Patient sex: M
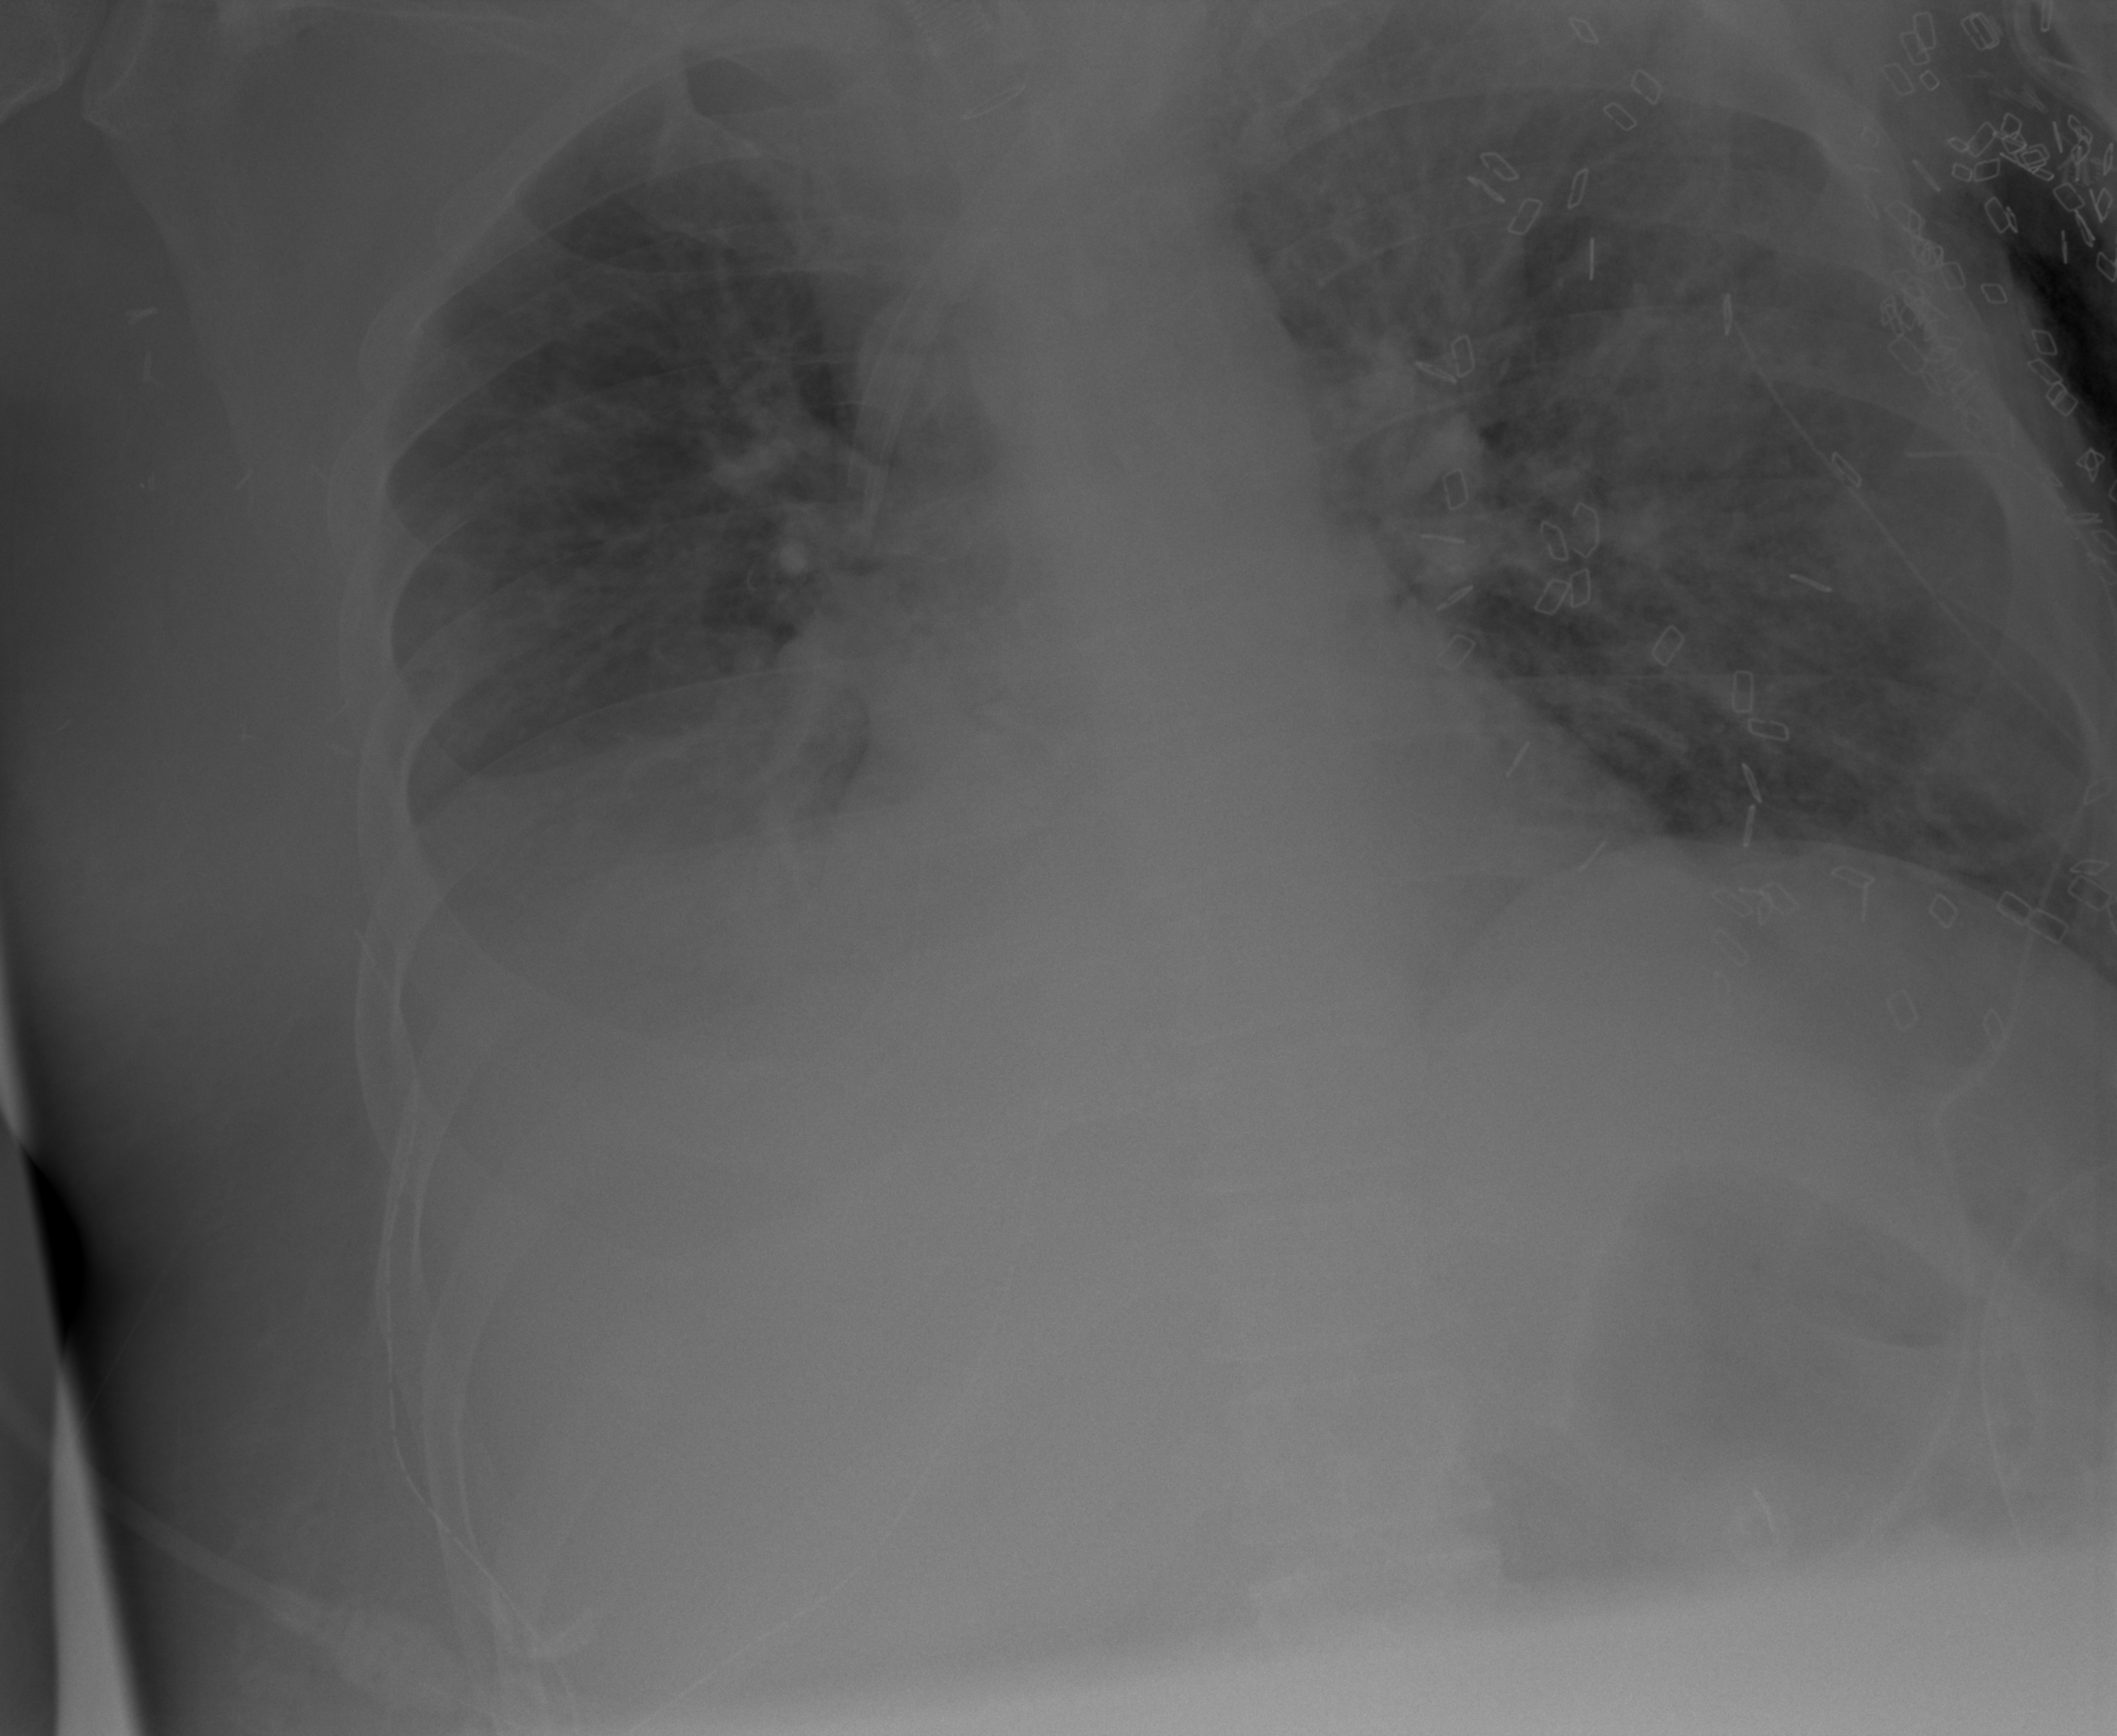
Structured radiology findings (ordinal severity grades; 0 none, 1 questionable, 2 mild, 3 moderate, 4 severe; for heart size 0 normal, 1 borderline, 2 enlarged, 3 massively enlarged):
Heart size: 0
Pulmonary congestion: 2
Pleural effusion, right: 3
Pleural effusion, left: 0
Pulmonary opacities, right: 3
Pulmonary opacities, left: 4
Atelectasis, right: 2
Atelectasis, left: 3